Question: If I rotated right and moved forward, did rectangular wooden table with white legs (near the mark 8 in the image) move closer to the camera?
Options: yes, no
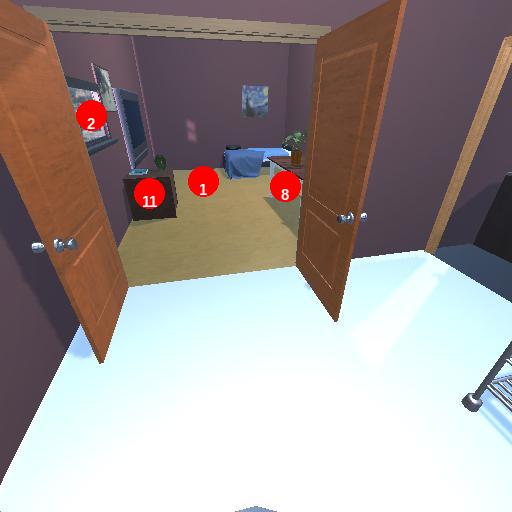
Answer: yes